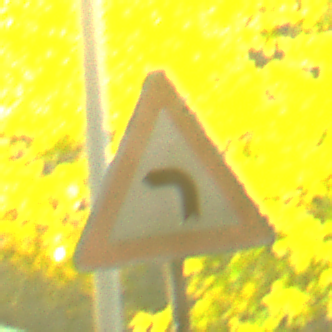
Verkehrszeichen: KurveLinks
Umgebung: Outdoor, Urban
Tageszeit: Night
Wetter: PartlyCloudy
Licht: Artificial
Jahreszeit: NotSpecified
Kontrast: HighContrast